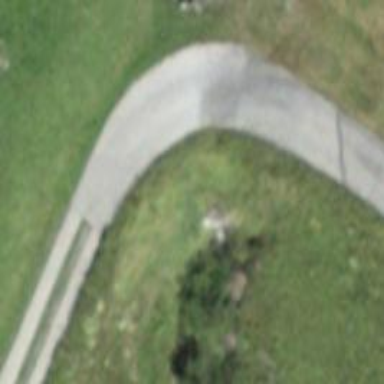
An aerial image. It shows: Culvert tunnel.